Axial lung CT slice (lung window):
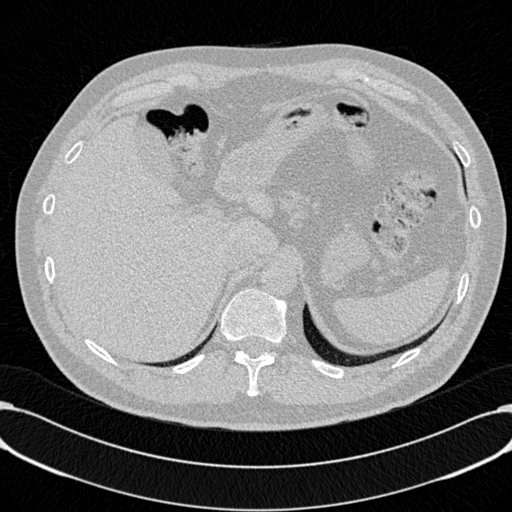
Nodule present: no